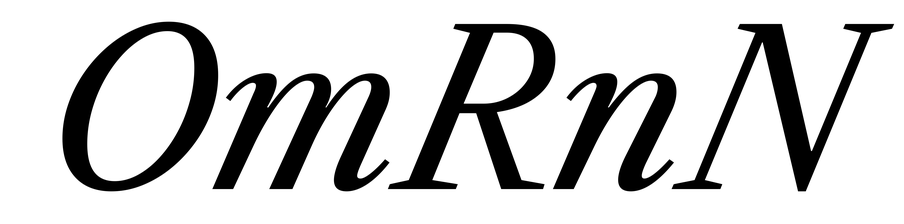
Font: LibreCaslonText-Italic_Italic